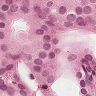
Metastatic tissue present: yes